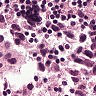
Metastatic tissue present: yes